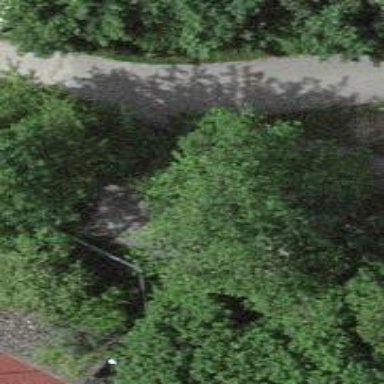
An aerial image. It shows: Concrete footway.